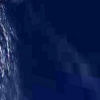
Label: water